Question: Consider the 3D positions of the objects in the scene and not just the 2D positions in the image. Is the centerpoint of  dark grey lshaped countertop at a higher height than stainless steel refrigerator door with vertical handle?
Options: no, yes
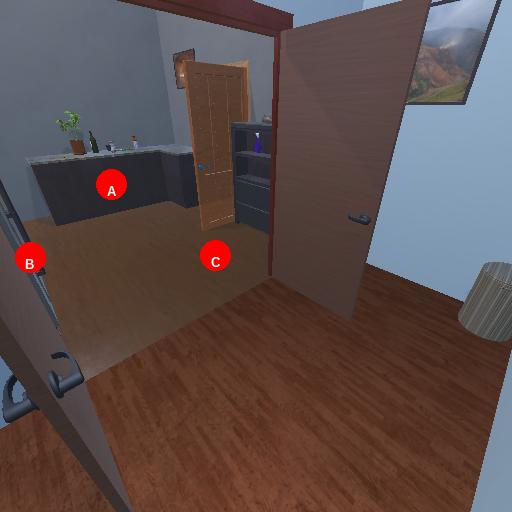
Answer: no